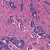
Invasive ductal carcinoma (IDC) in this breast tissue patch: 0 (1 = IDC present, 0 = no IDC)